Interaction volume radius: 5 \u00c5
Interaction volume height: 10 \u00c5
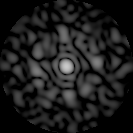
Disorder parameter: 0.8586